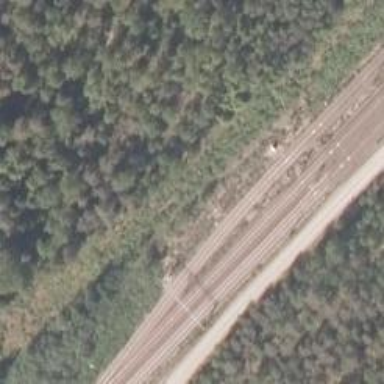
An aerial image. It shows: Siding railway line with electrified contact line for the trains.